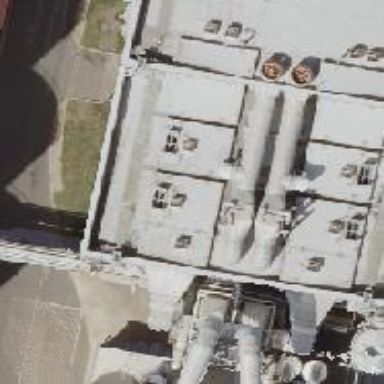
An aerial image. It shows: Gas-powered generator.